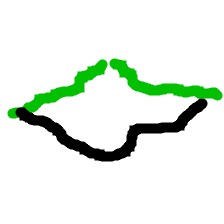
Shape: rhombus